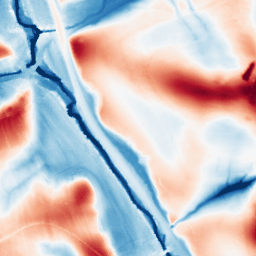
Category: edge_preserving
Decomposition family: guided
Decomposition parameters: radius: 32
eps: 0.001
Upsampling method: sinc_hamming
Upsampling parameters: scale: 2
kernel_size: 16
Upsampling scale: 2